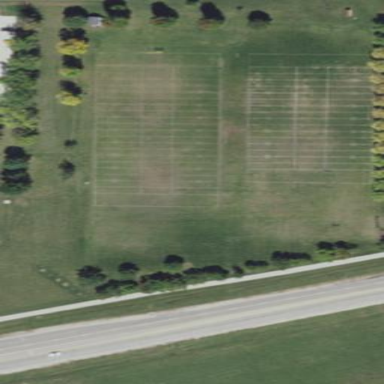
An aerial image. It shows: American football pitch for leisure and sport activities.